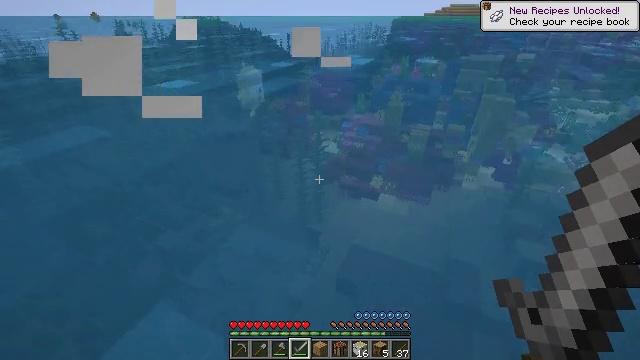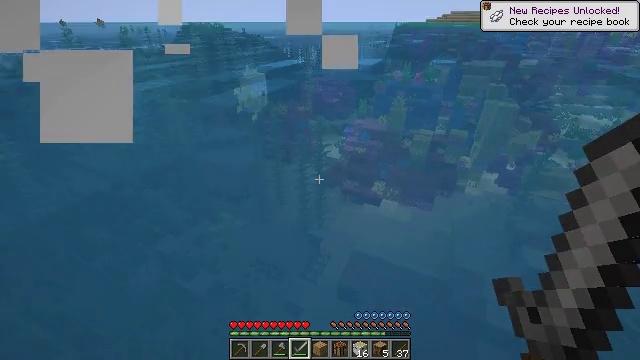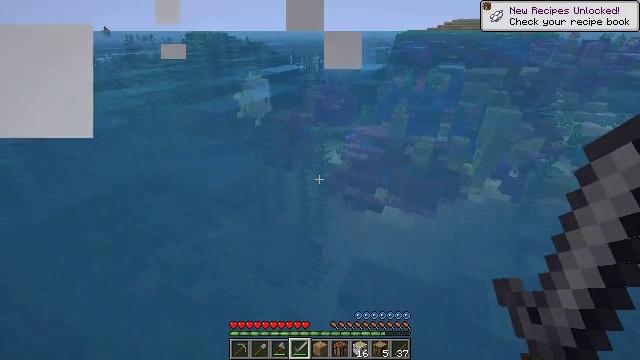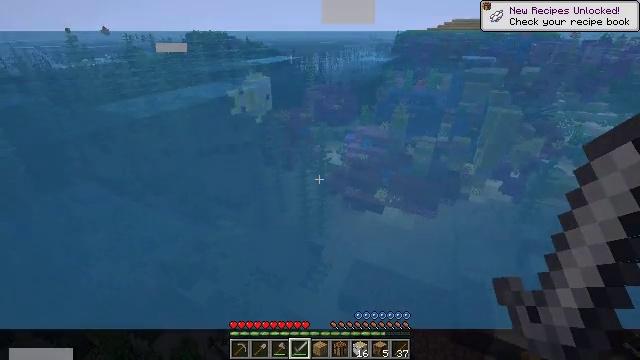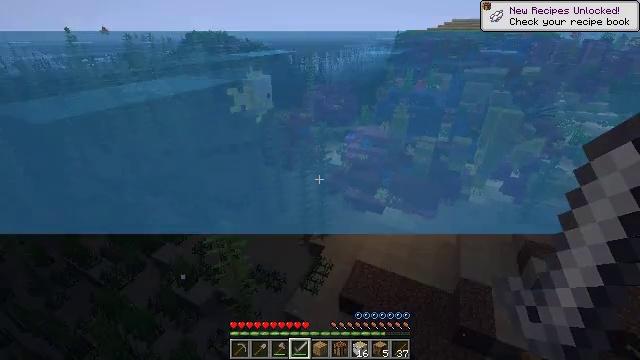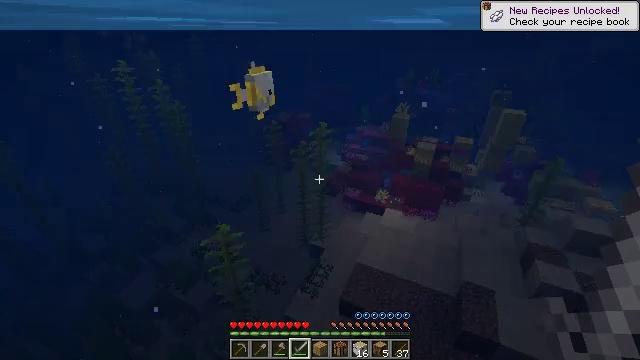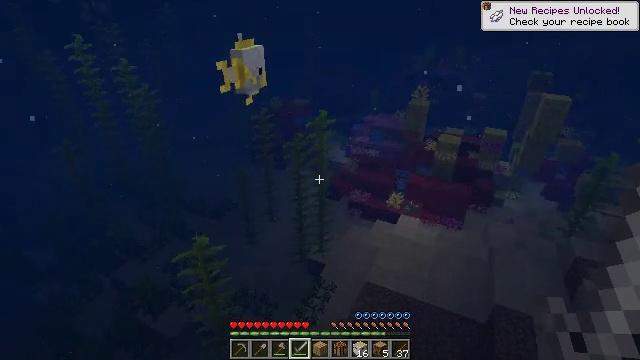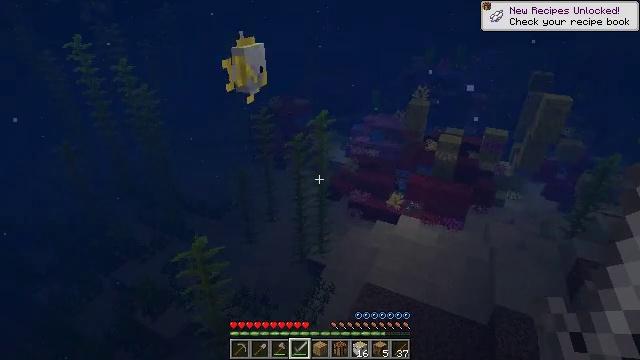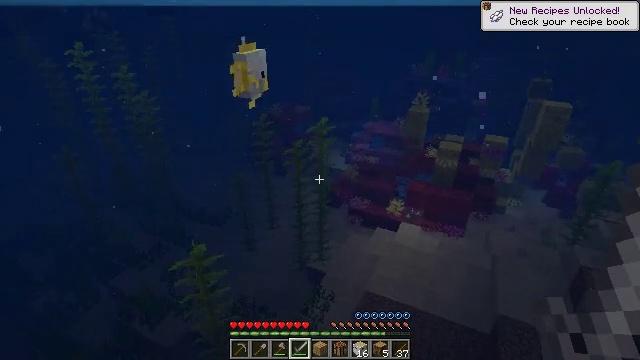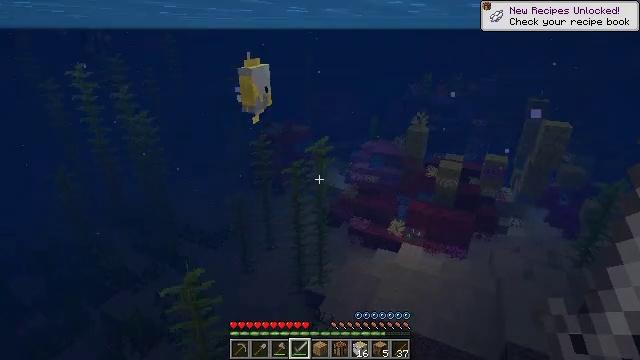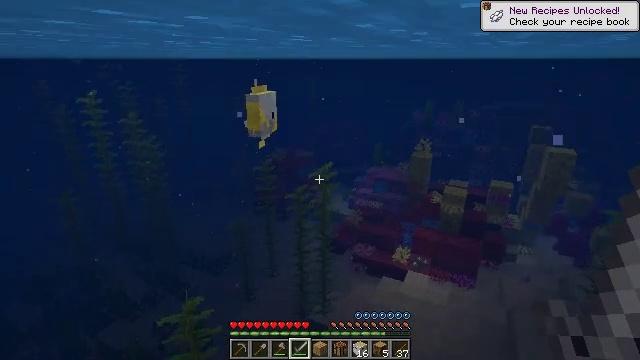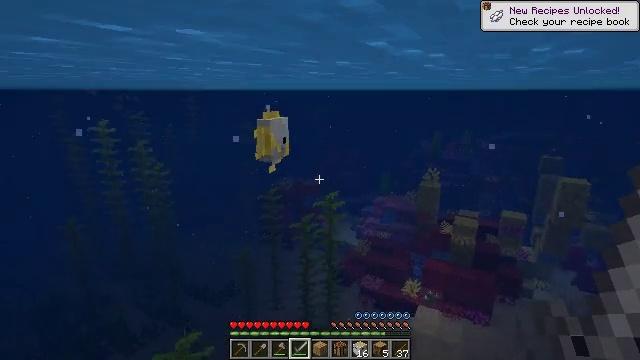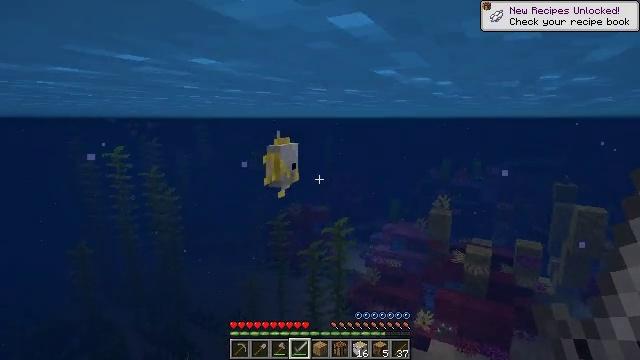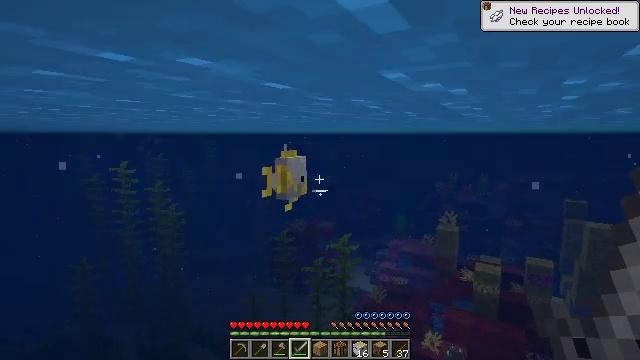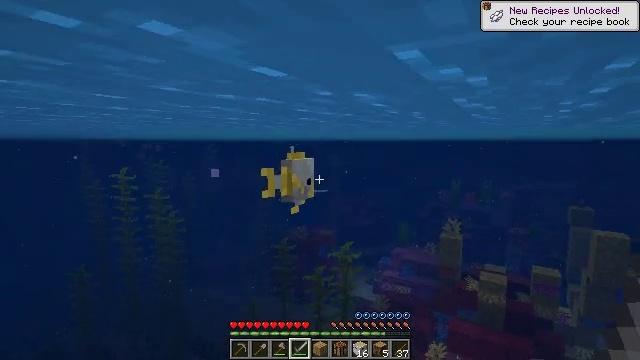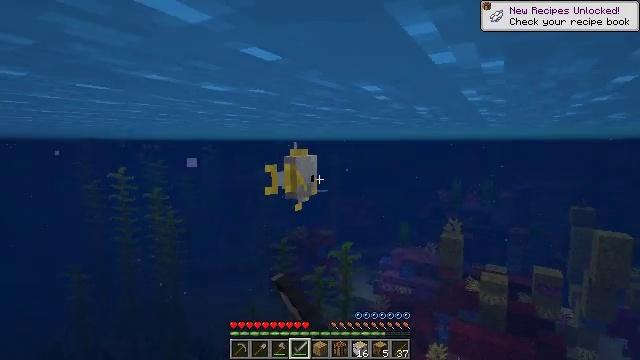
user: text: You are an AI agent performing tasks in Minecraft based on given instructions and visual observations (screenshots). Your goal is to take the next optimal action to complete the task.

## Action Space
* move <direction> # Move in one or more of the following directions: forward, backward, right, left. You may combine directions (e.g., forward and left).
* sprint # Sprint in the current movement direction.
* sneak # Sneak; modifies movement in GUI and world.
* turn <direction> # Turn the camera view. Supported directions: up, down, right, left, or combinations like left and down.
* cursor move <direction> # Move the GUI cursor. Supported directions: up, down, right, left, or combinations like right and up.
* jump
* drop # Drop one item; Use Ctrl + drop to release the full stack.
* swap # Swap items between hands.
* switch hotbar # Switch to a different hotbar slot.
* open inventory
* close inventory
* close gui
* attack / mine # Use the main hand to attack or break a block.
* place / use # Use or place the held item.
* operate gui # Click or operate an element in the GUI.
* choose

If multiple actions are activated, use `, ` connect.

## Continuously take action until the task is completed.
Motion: motion action
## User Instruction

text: Catch and kill the tropical fish.
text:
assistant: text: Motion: move forward, turn up
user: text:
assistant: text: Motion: move forward, turn up
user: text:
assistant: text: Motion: move forward
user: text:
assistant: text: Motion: move forward
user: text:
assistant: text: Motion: move forward
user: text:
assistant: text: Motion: move forward
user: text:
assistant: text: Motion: move forward
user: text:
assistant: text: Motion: move forward, turn up
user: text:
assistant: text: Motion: move forward, turn up
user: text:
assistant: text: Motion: move forward, turn up
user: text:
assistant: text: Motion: move forward, turn left and up
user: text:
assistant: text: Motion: move forward, turn left and up
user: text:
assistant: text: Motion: move forward, turn up
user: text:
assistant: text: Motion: move forward, turn up, attack / mine
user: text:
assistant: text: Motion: move forward, attack / mine
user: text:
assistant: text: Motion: move forward, attack / mine
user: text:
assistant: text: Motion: move forward, attack / mine
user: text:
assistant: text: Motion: move forward
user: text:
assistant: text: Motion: no_op